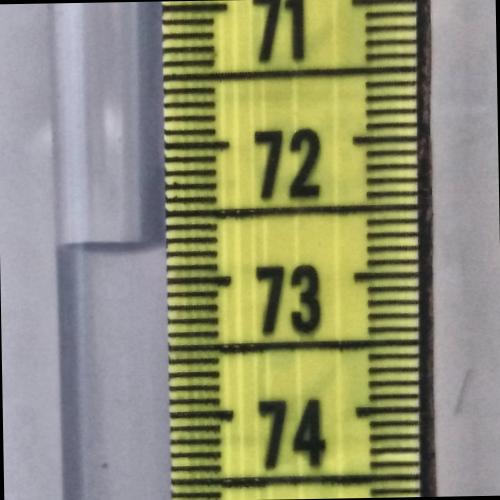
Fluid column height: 72.7 cm